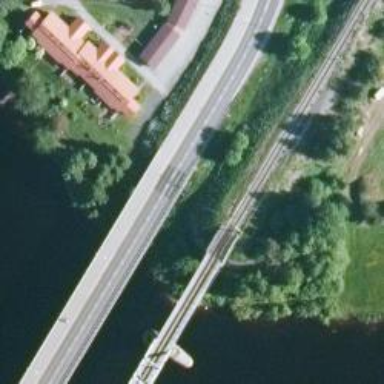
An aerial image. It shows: Bridge used by trains with continuous electrified contact lines.